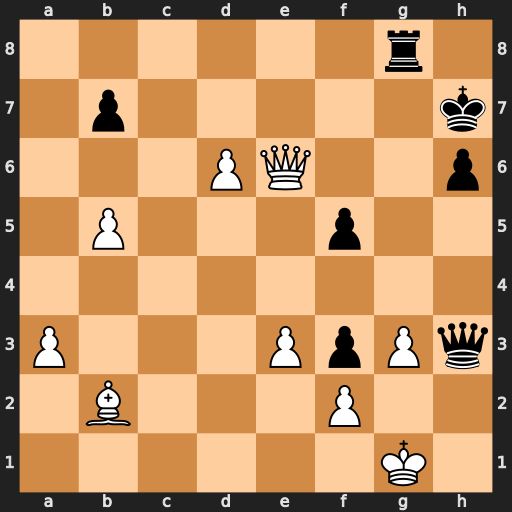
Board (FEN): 6r1/1p5k/3PQ2p/1P3p2/8/P3PpPq/1B3P2/6K1
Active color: w
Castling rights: -
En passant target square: -
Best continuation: Qf7+ Rg7 Qxg7#